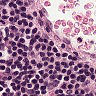
Metastatic tissue present: no